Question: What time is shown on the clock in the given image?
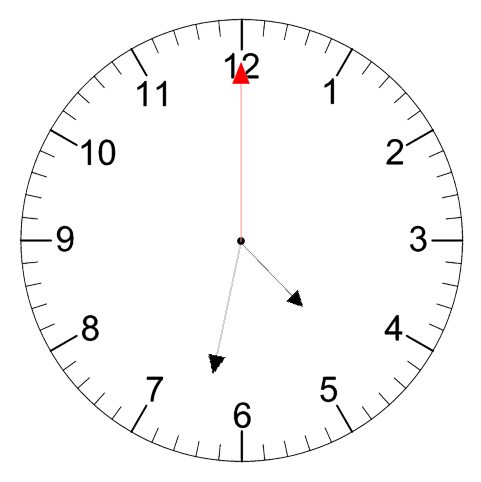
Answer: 04:32:00